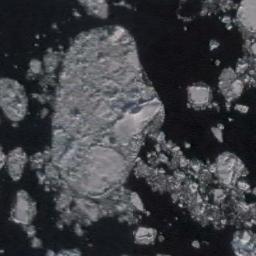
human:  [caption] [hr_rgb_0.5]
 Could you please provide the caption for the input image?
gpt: Sea ice is surrounded by water .

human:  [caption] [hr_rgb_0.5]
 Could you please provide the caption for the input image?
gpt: There is a big ice and many small ice on the dark blue sea .

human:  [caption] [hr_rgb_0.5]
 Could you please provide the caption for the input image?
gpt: A large piece of sea ice floats in the deep blue sea and there are a lot of small pieces of sea ice nearby .

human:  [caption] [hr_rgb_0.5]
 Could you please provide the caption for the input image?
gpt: A large piece of ice and many small pieces of ice floating around it float on the deep blue sea .

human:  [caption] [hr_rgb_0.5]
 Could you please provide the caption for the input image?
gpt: There are many small pieces of sea ice and a larger one .